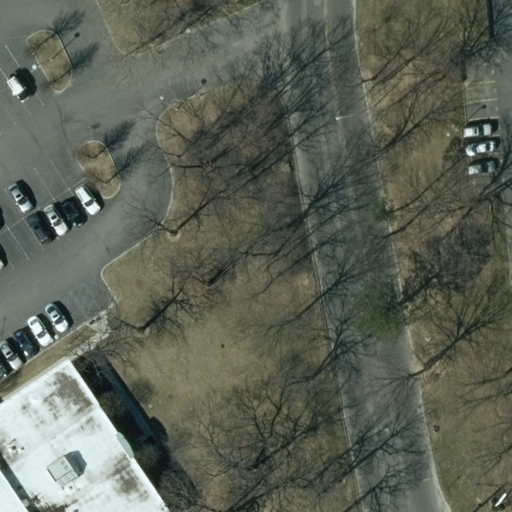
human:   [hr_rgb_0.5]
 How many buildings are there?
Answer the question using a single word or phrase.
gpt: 1

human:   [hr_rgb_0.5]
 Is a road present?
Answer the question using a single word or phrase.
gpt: yes

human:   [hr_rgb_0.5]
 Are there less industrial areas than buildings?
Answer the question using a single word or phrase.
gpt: no

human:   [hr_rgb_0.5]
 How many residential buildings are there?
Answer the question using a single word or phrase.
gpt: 0

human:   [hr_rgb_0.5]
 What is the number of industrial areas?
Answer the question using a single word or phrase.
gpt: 1

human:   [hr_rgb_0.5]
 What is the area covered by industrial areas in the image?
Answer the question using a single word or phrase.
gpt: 10623m2

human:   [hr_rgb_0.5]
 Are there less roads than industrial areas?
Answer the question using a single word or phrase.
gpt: no

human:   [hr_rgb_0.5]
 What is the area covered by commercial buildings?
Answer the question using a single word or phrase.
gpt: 6028m2

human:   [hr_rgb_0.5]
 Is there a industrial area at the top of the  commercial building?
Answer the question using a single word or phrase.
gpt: no

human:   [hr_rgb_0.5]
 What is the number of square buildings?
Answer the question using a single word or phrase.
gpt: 0

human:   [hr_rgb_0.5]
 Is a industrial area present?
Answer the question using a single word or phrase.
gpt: yes

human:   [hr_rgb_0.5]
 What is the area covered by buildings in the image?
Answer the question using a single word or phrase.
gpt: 6028m2

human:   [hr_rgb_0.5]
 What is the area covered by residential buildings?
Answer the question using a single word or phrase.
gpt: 0m2

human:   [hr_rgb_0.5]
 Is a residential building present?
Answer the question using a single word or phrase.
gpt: no

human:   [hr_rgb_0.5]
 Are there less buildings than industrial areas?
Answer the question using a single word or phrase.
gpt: no

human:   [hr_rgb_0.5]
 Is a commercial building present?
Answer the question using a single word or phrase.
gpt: yes

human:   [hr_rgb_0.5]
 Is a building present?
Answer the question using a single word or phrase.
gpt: yes

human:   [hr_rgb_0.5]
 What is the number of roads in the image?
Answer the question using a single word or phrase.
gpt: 1

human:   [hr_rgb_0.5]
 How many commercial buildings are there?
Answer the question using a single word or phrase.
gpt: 1

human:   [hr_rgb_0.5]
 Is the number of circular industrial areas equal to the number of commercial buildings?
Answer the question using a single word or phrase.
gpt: no

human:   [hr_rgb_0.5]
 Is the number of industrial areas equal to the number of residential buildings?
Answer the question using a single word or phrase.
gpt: no

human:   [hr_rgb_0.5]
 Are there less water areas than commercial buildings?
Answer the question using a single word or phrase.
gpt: yes

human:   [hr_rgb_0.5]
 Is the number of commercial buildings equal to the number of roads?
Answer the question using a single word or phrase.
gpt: yes

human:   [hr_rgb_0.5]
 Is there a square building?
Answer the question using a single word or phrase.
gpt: no

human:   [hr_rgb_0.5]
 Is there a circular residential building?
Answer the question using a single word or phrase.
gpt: no

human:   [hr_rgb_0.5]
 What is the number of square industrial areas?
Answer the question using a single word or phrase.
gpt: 0

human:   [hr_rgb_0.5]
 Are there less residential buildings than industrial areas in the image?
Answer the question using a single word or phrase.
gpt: yes

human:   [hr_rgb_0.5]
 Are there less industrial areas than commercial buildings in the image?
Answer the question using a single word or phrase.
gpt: no

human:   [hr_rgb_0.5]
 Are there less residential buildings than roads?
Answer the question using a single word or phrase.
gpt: yes

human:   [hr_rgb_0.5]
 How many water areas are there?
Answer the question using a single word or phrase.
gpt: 0

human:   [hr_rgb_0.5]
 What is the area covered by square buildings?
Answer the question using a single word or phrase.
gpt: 0m2

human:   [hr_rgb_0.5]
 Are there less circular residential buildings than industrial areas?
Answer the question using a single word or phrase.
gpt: yes

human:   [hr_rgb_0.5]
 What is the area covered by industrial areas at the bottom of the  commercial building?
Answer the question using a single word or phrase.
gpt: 0m2

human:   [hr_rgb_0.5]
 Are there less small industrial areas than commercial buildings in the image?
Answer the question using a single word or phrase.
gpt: yes

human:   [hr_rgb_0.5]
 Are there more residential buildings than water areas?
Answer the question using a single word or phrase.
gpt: no

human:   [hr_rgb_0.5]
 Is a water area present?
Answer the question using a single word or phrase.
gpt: no

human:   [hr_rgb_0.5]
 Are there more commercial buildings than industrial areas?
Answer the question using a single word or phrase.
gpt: no

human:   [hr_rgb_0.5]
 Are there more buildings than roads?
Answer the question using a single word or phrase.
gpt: no

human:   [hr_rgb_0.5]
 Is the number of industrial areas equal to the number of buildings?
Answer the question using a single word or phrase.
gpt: yes

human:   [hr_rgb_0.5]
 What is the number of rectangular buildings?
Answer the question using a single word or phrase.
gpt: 1

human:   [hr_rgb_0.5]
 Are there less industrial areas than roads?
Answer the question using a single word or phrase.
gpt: no

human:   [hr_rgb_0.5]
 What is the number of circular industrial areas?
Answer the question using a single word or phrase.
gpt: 0

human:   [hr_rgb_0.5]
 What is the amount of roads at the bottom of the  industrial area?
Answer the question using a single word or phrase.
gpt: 0

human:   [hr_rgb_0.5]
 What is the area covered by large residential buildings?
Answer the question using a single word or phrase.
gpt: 0m2

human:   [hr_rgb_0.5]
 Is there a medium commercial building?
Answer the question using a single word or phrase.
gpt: no

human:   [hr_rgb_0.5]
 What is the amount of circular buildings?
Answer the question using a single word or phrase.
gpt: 0

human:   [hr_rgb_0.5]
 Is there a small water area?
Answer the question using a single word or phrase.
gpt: no

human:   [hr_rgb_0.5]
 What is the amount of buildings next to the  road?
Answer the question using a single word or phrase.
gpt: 1

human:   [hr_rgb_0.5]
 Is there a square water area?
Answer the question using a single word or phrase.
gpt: no

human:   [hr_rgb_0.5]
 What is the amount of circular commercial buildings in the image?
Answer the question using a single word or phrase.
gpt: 0

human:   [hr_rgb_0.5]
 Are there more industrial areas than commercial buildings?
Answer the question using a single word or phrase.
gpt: no

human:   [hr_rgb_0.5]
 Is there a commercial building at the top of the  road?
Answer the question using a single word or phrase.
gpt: no

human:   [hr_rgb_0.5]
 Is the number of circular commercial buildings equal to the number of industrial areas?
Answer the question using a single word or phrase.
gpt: no

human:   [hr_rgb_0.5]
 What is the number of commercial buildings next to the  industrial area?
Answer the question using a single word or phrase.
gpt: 1

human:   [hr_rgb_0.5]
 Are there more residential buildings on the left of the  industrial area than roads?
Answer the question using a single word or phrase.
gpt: no

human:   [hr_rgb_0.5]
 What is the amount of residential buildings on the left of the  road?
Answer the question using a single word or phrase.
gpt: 0

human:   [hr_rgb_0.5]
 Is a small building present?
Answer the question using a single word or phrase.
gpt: no

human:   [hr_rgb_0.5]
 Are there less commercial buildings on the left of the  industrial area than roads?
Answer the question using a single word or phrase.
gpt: yes

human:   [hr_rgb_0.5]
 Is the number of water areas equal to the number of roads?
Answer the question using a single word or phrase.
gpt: no

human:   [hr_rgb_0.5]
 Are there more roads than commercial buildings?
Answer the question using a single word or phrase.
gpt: no

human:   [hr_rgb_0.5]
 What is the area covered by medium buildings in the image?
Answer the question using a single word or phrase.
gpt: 0m2

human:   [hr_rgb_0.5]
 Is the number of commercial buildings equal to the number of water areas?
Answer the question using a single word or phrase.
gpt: no

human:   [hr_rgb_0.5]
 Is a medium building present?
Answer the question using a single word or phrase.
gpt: no

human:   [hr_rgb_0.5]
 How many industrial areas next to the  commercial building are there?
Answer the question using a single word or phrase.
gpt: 1